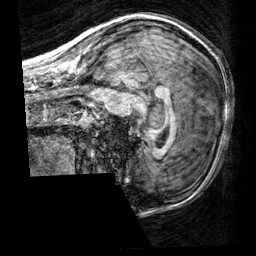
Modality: T1w
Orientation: sagittal
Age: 20
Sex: male
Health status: healthy
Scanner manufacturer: siemens
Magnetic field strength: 3 T
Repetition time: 2.3 s
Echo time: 0.00303 s